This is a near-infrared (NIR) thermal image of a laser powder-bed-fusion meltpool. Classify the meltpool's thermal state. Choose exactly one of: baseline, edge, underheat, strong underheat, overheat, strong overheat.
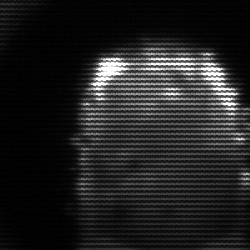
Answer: baseline